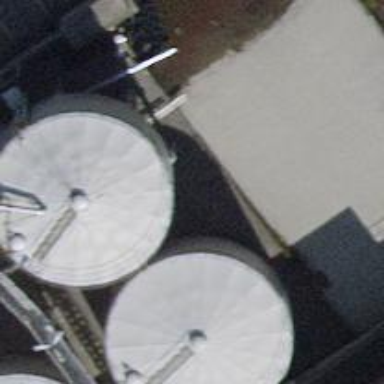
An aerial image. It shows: Silo structure created by man.